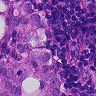
Metastatic tissue present: yes